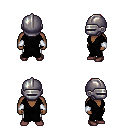
a pixel art fantasy rpg character, male body template, human, dark skin, gray robe, white pants, brunette short mohawk hairstyle, metal helm, white cloth bracers, maroon shoes, four views (front, back, left, right), 2x2 character sprite sheet, small pixel art, hard edges, no anti-aliasing